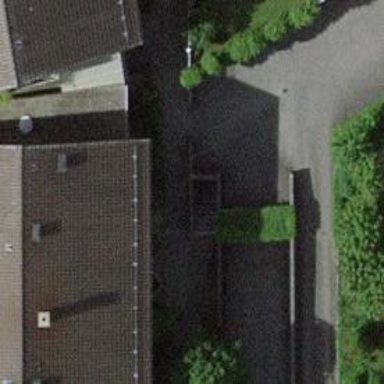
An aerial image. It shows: Parking entrance.